Interaction volume radius: 10 \u00c5
Interaction volume height: 45 \u00c5
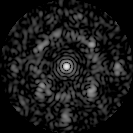
Disorder parameter: 0.6109